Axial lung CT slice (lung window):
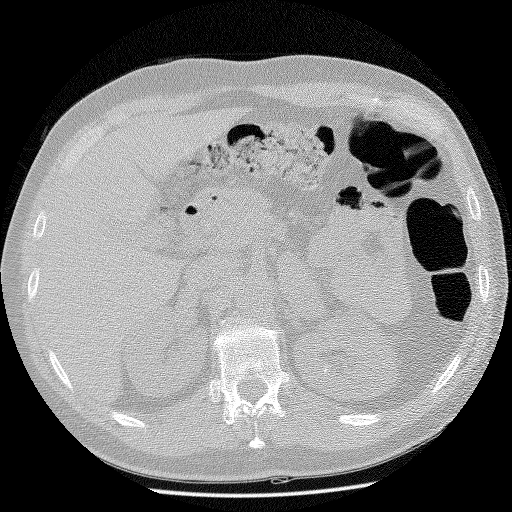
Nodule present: no